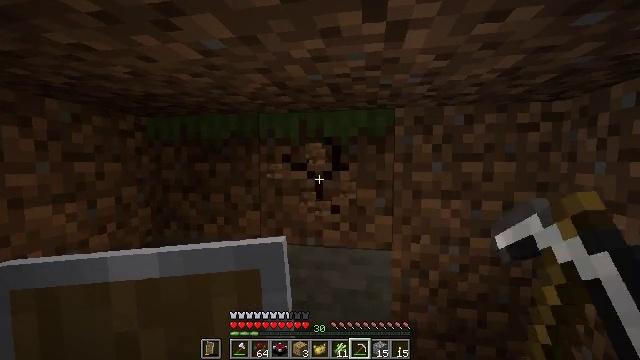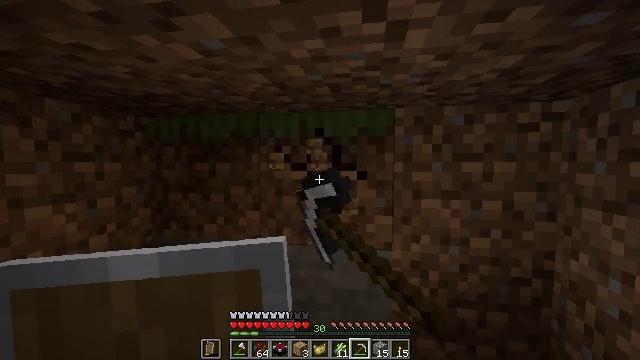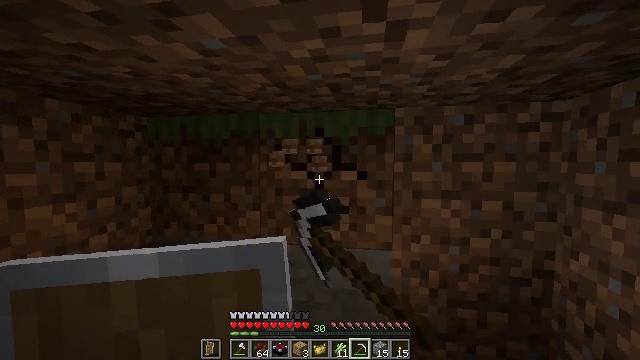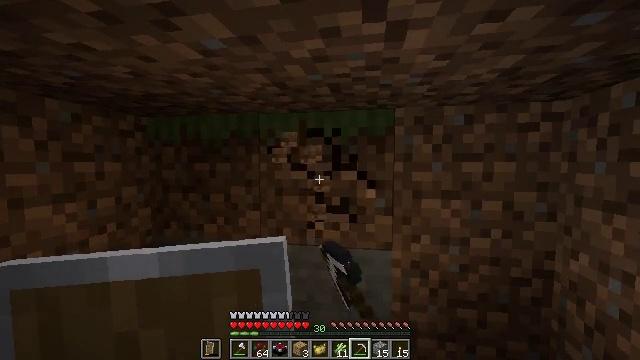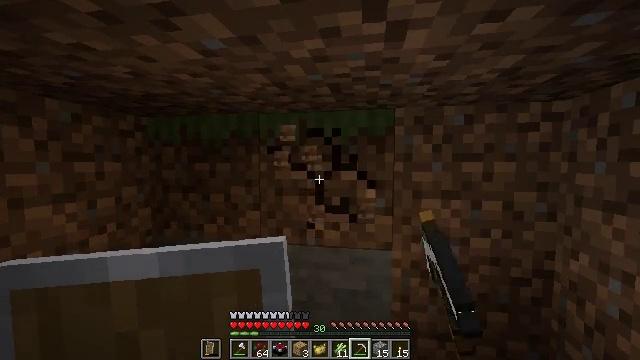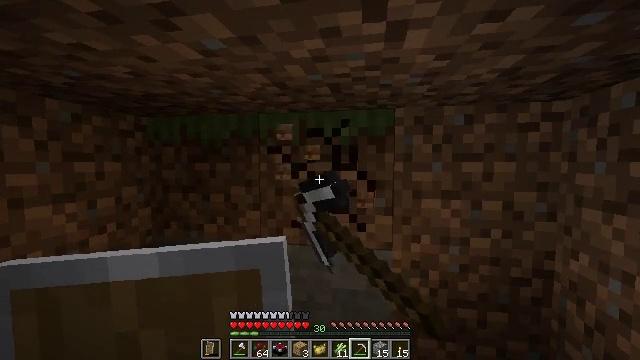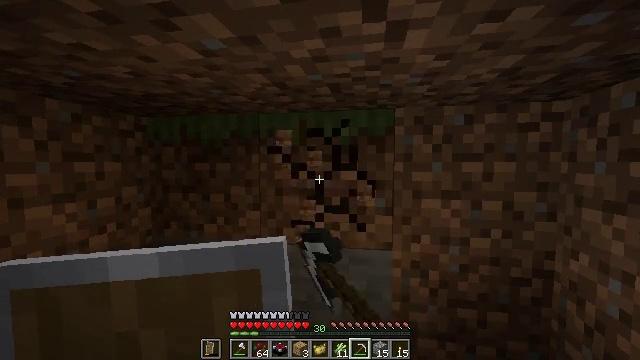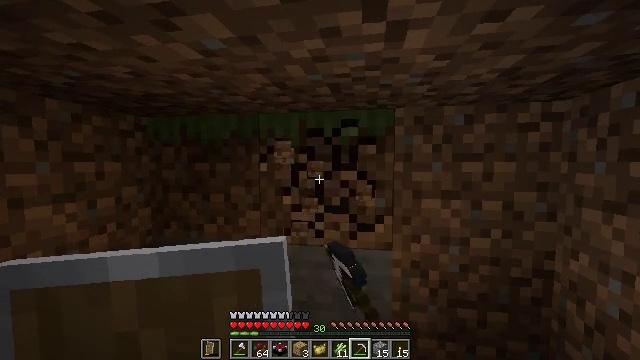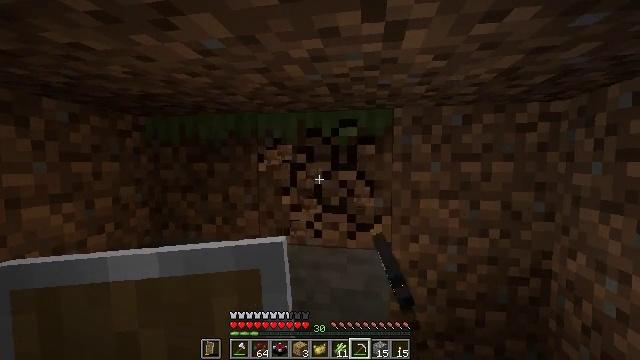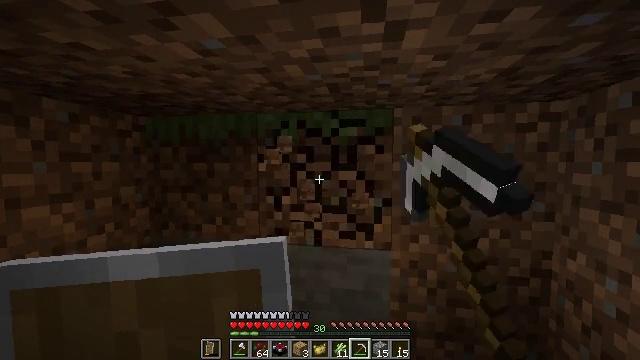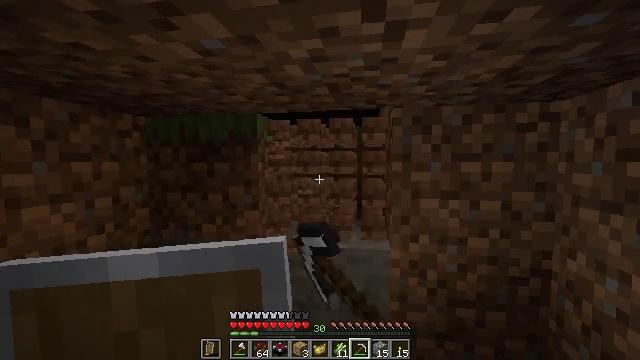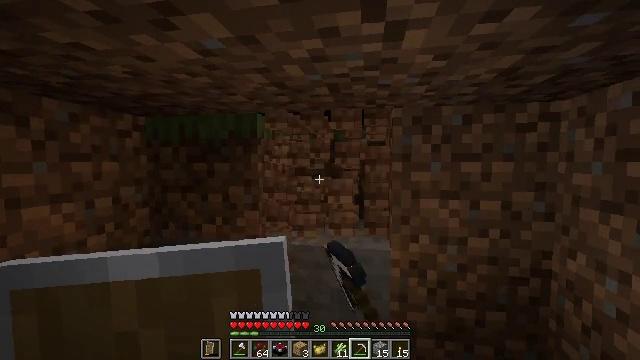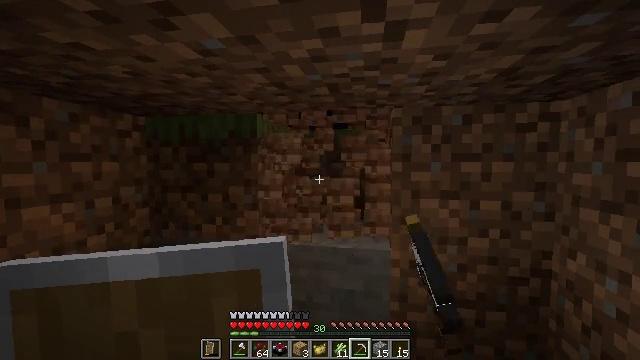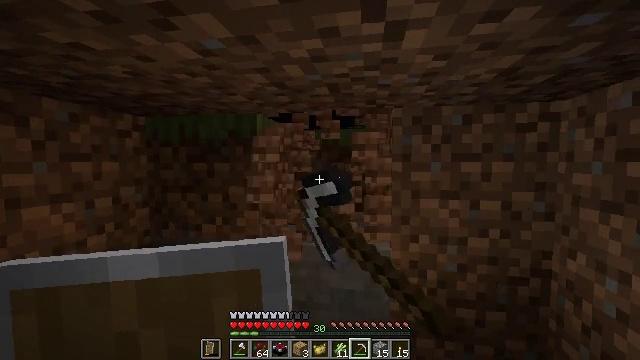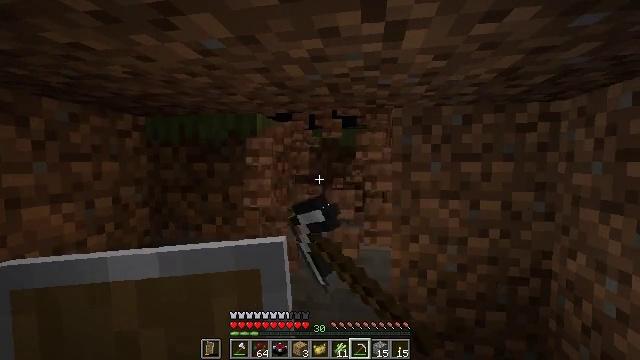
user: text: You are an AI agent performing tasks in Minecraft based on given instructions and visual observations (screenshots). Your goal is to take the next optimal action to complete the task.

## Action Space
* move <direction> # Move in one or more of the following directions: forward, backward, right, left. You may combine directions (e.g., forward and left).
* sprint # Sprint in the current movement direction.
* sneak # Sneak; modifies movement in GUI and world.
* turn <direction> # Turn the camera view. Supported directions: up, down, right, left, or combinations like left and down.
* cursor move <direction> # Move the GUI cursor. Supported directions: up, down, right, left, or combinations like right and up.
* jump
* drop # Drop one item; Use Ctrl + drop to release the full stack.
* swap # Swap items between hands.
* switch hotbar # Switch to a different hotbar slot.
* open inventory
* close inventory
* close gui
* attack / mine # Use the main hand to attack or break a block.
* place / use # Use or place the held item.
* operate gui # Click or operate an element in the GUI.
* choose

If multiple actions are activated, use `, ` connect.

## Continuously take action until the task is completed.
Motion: motion action
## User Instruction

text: Gather grass block for landscaping.
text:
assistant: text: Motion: attack / mine
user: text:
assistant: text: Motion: attack / mine
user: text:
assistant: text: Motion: attack / mine
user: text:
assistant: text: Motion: attack / mine
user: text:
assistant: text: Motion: attack / mine
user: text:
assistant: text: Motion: attack / mine
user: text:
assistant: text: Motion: attack / mine
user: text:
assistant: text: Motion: attack / mine
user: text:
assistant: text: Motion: attack / mine
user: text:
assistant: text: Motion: attack / mine
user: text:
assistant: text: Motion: attack / mine
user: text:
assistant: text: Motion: attack / mine
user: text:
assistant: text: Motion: attack / mine
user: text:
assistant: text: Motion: attack / mine
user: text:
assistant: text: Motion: attack / mine